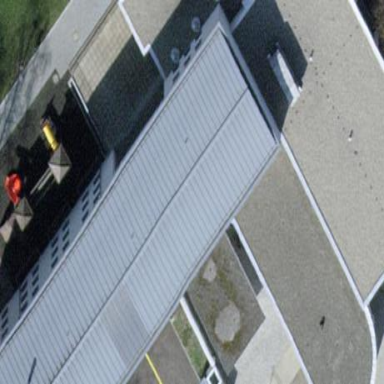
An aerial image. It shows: School building or complex.